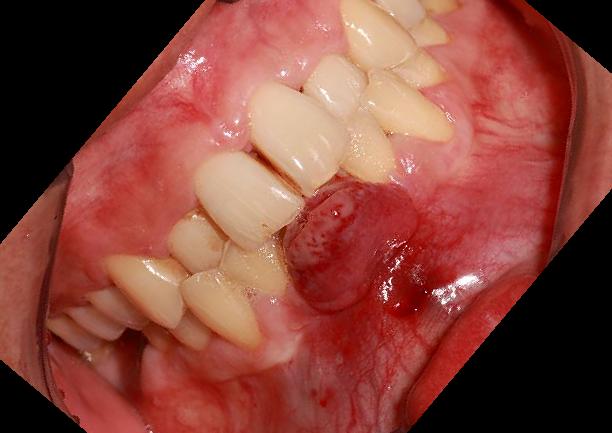
Condition: Gingivitis